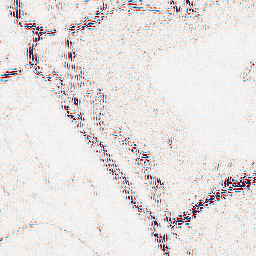
Category: wavelet
Decomposition family: wavelet_dwt
Decomposition parameters: wavelet: sym4
level: 2
Upsampling method: bspline
Upsampling parameters: scale: 4
Upsampling scale: 4